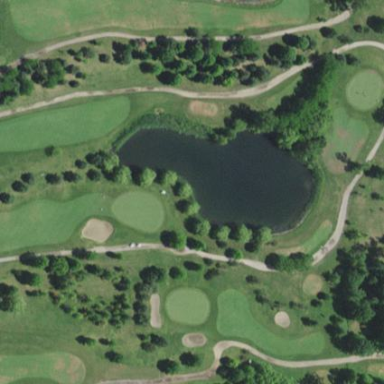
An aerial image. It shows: Picturesque scene of golf course with lateral water hazard.